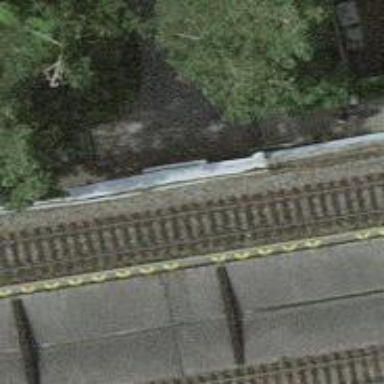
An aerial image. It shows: Stop position for public transport on the railway.